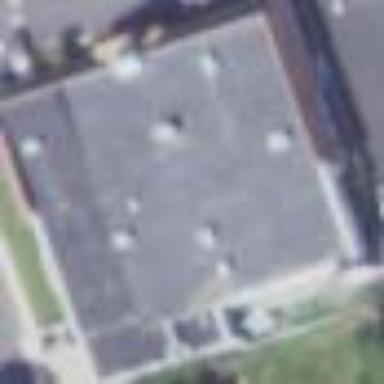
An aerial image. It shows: Building.